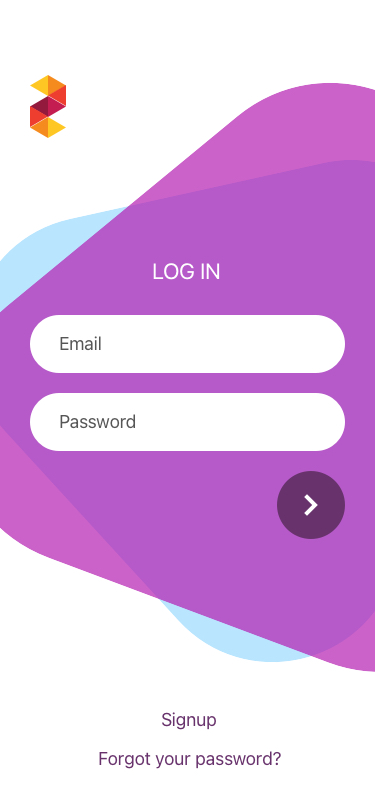
Text in this UI design:
Forgot your password?
Signup
Password
Email
LOG IN